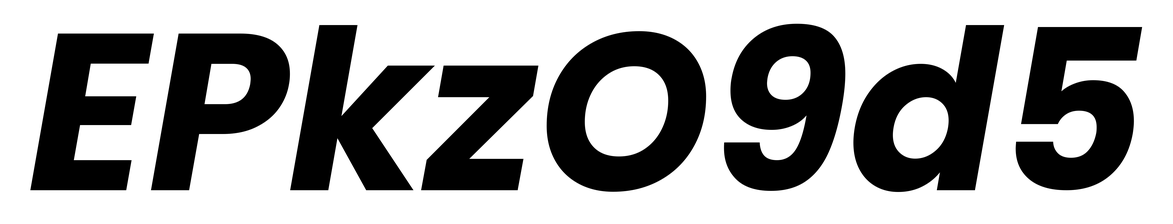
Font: Poppins-BoldItalic